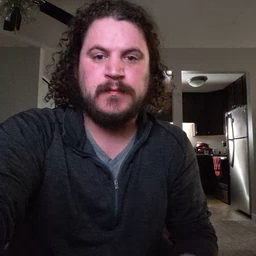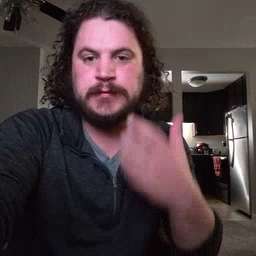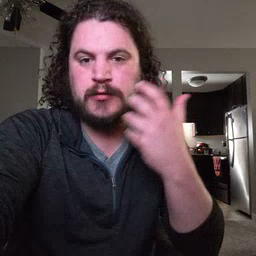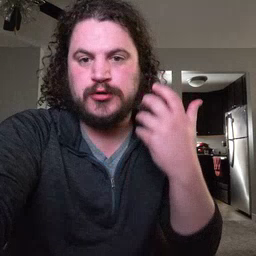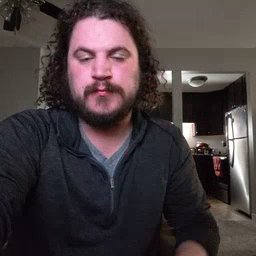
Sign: tiger